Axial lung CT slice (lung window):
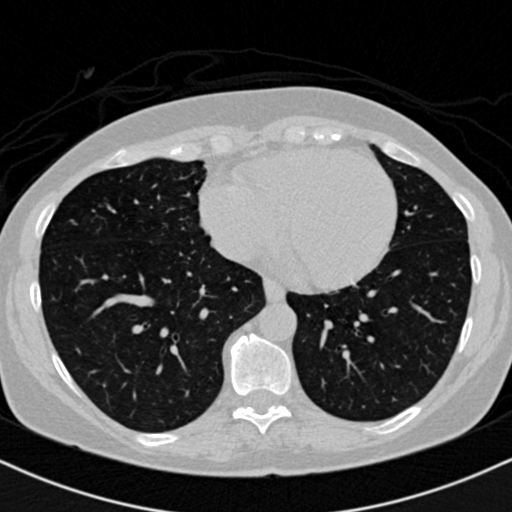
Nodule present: no